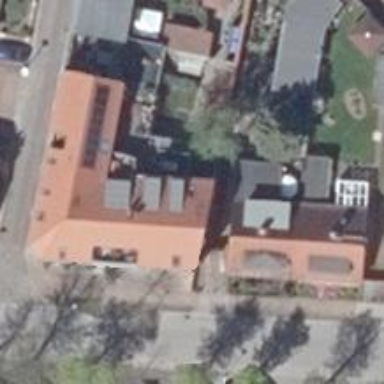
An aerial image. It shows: Cafe.